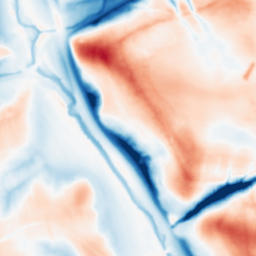
Category: multiscale
Decomposition family: dog_multiscale
Decomposition parameters: sigma_ratio: 1.6
n_scales: 6
base_sigma: 1
Upsampling method: regularized
Upsampling parameters: scale: 2
lambda_reg: 0.01
Upsampling scale: 2